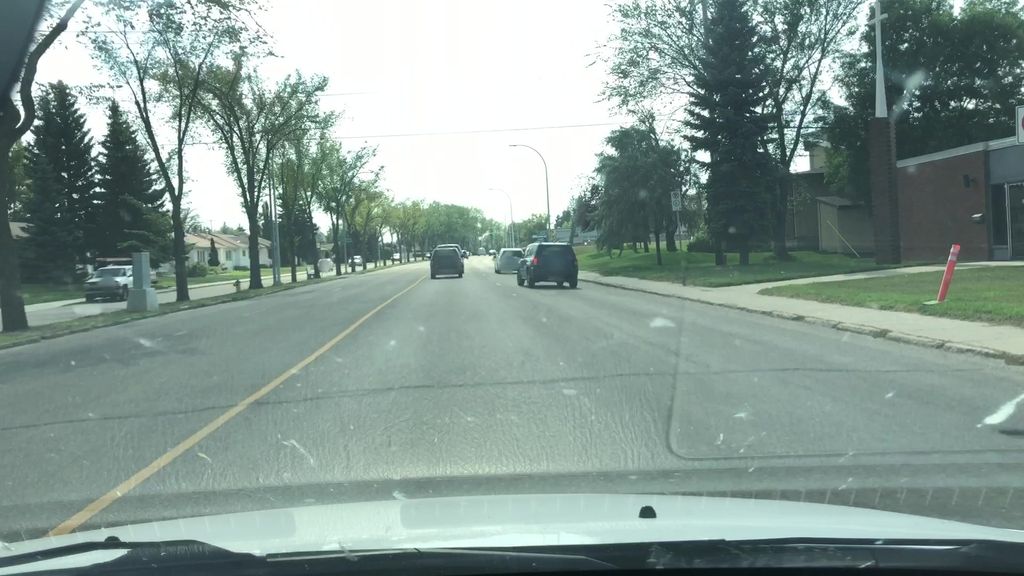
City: edmonton